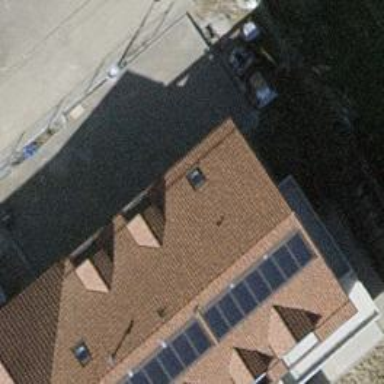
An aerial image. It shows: Garage building.